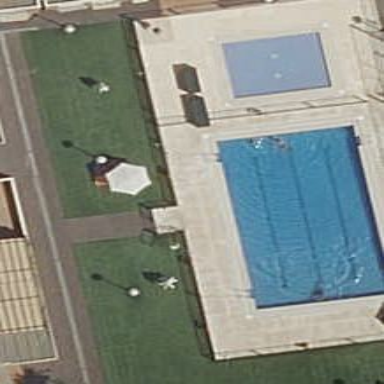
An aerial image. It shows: Swimming pool located in leisure land.